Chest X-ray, PA view. Patient: 34 years old, sex M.
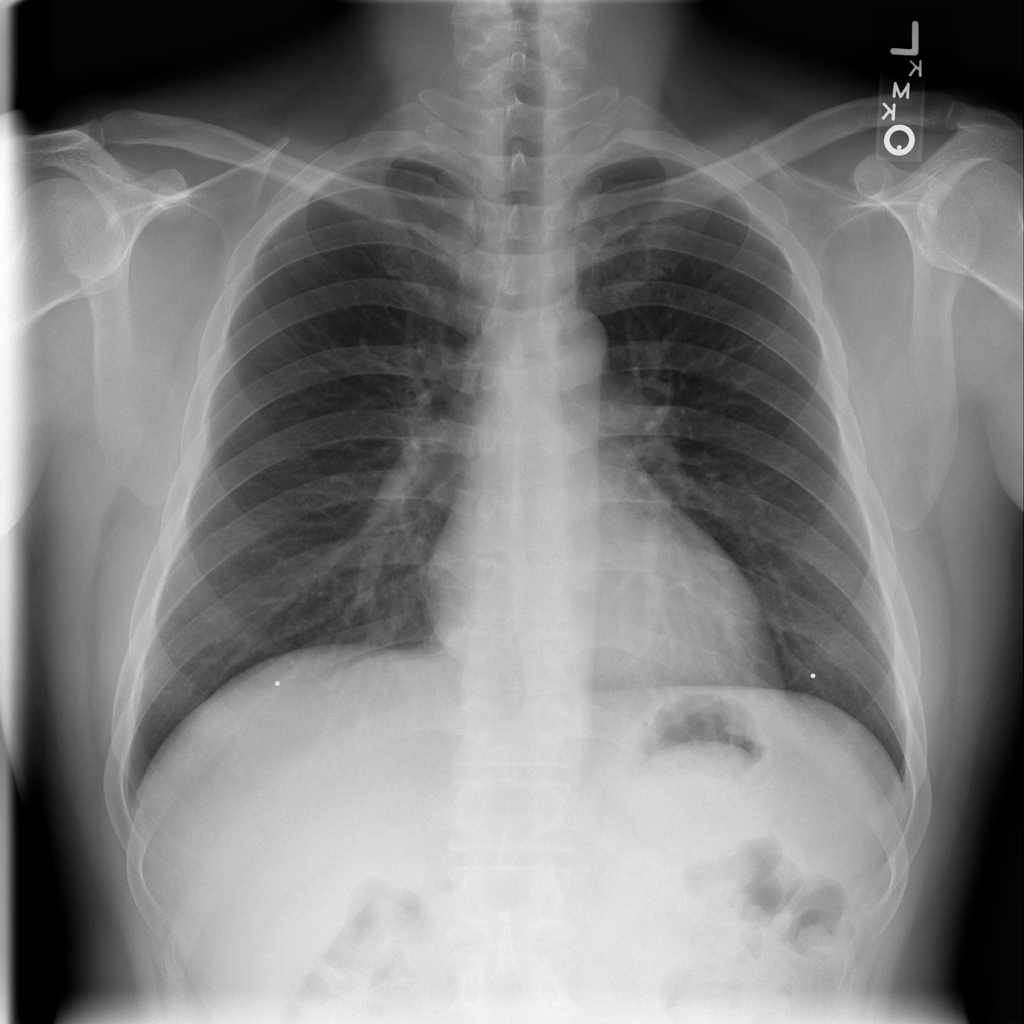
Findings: No Finding